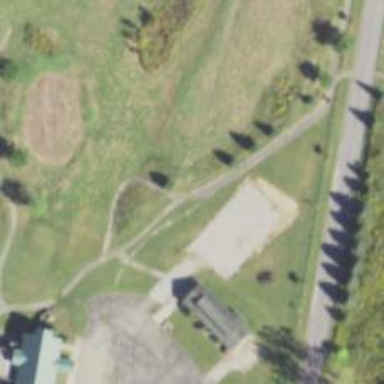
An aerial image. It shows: Golf cartpath that is also road path.